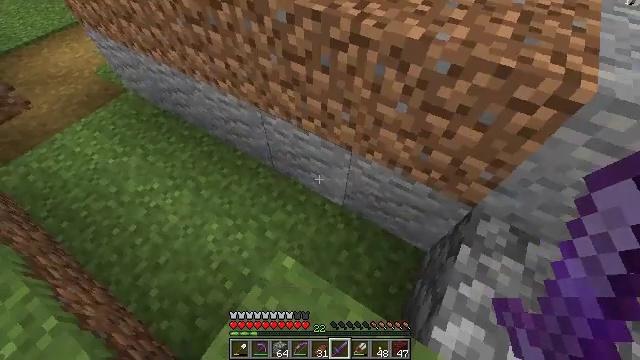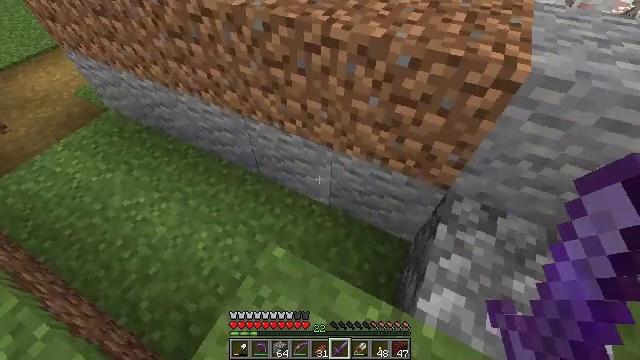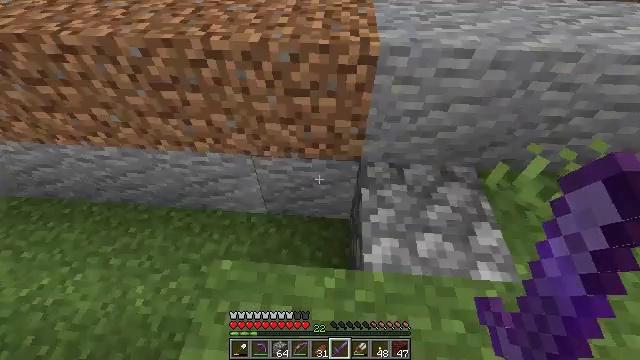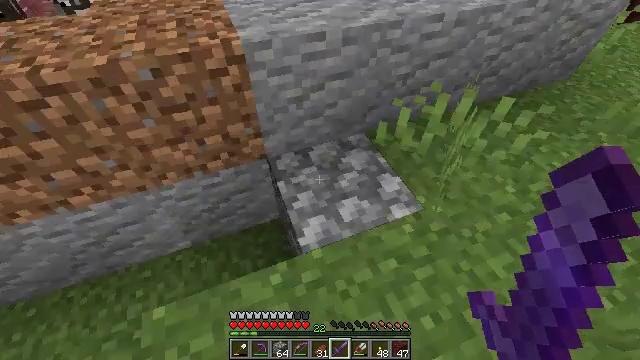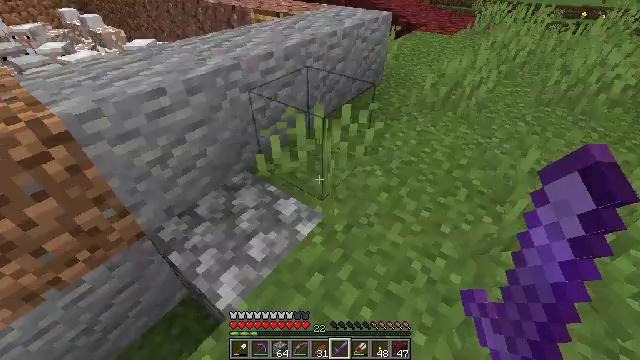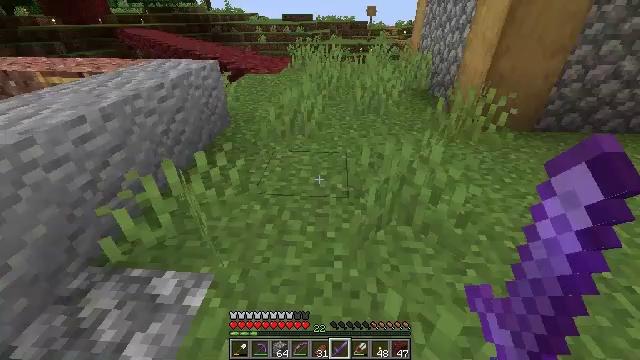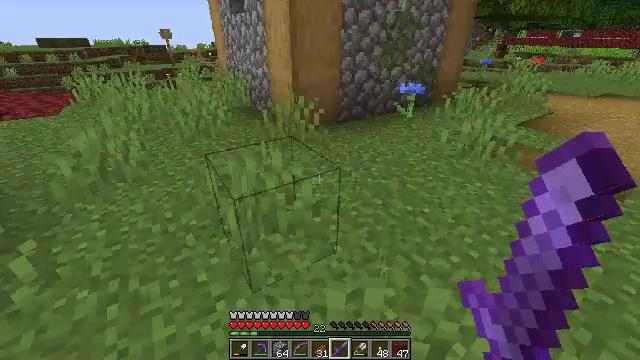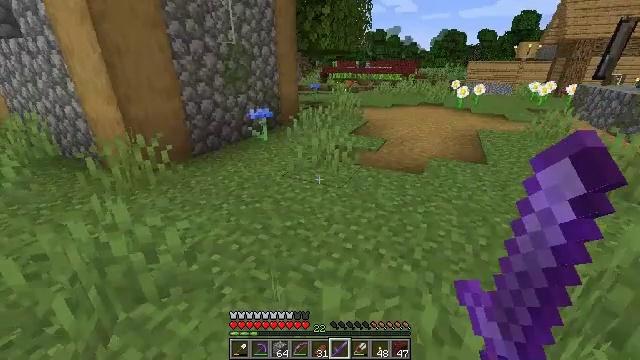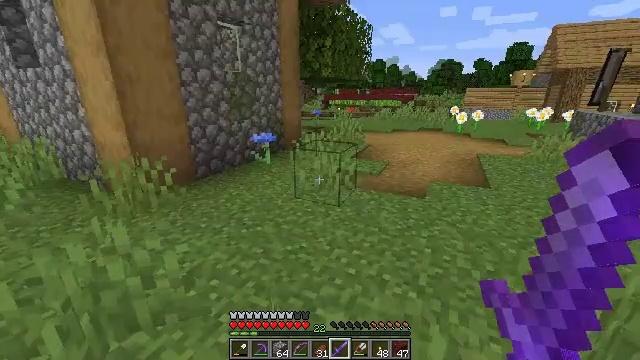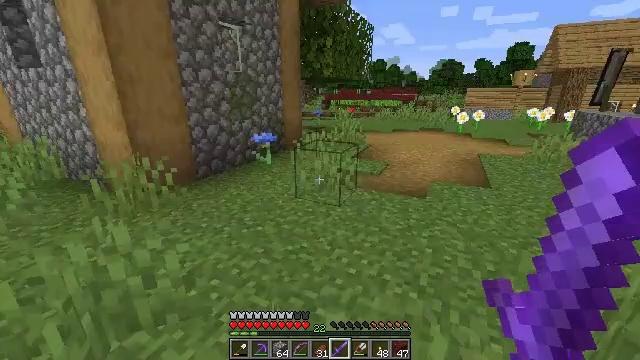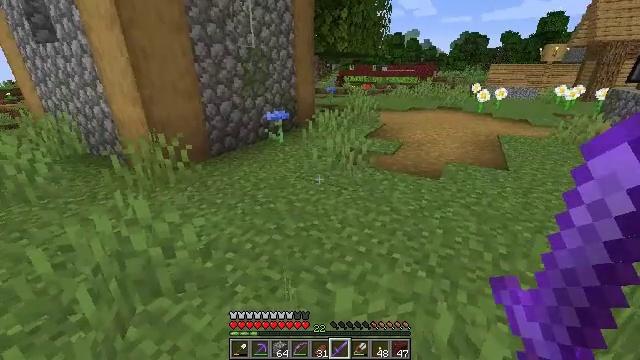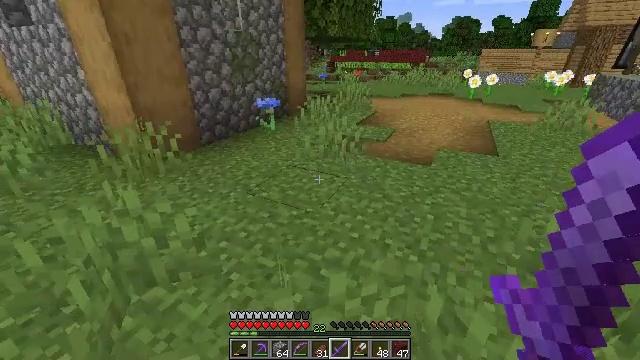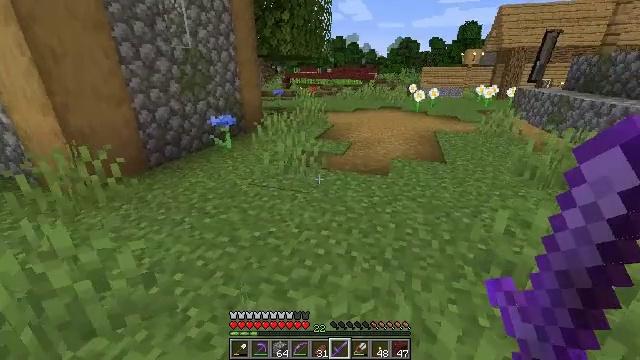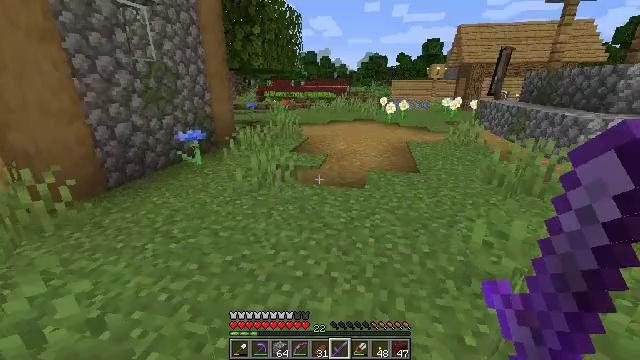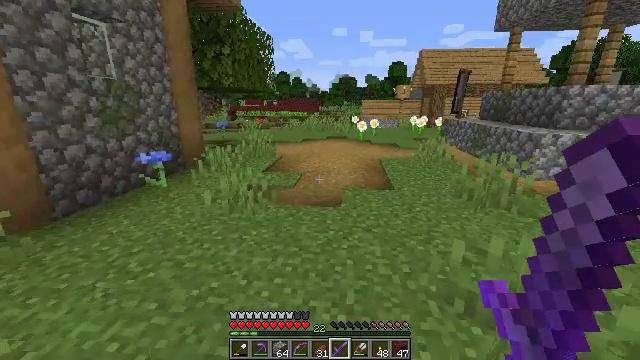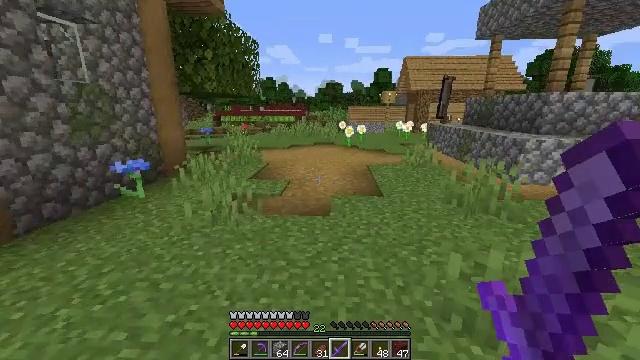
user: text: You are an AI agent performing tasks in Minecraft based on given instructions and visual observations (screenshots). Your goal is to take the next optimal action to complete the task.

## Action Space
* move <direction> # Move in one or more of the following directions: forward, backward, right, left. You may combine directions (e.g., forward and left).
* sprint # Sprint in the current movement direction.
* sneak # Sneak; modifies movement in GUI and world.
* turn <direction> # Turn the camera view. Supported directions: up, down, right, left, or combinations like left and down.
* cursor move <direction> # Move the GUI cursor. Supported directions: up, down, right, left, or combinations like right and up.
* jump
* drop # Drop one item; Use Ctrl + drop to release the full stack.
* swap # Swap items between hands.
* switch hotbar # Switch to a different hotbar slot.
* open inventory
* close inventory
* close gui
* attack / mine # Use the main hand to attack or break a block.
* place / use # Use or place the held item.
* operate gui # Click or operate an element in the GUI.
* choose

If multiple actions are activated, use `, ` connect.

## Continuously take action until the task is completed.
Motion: motion action
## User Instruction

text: craft item air
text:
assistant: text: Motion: move back, turn right and up
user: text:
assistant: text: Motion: turn right and up
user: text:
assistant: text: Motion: turn right
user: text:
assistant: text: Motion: turn right and up
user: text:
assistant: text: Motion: turn right and up
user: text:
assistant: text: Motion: turn right and up
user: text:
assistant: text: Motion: turn right and up
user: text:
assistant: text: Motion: turn up
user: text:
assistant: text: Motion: no_op
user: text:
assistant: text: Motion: turn left and down
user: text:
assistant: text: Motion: turn right and down
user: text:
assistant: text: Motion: move forward, turn right and up
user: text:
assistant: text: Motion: move forward, turn right and up
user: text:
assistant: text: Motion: move forward, turn right and up
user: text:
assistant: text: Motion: move forward, turn right and up
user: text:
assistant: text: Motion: move forward, turn right and up
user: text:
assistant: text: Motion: move forward, turn right
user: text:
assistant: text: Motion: move forward
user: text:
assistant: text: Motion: move forward
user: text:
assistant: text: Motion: move forward
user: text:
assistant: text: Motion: move forward
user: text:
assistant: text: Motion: move forward
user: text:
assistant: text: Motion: move forward
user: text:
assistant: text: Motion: move forward
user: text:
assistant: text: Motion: no_op
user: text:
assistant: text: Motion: no_op
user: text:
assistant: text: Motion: move forward
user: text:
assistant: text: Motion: move forward
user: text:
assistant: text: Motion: move forward
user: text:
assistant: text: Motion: no_op